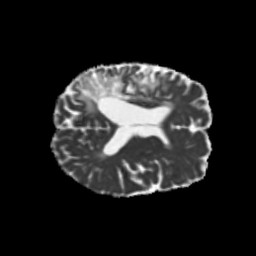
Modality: MD
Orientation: axial
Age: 69
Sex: female
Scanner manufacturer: siemens
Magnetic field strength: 3 T
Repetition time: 5.25 s
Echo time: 0.08 s